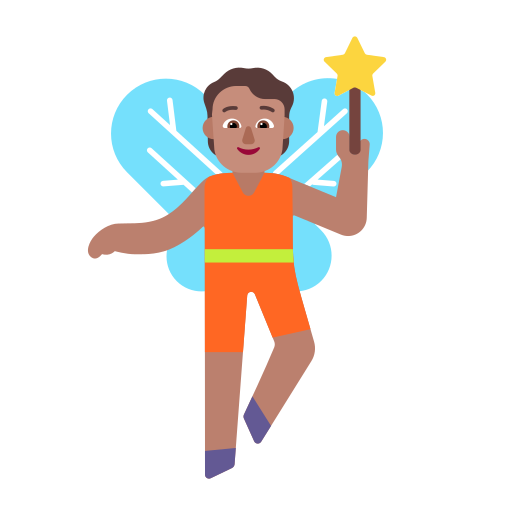
person fairy flat